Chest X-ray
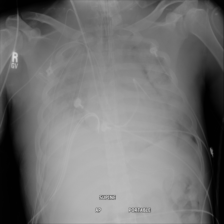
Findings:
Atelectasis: negative
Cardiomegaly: negative
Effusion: negative
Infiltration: negative
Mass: negative
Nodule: negative
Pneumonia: negative
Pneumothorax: negative
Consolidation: negative
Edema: negative
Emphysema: negative
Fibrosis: negative
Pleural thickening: negative
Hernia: negative